Interaction volume radius: 5 \u00c5
Interaction volume height: 50 \u00c5
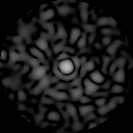
Disorder parameter: 0.8761